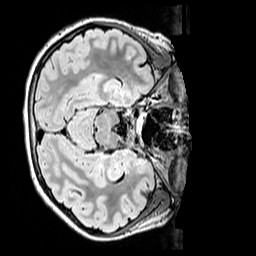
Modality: FLAIR
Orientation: axial
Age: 11
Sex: female
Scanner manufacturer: siemens
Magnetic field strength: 3 T
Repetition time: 5 s
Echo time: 0.388 s